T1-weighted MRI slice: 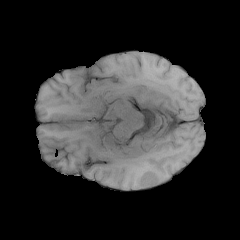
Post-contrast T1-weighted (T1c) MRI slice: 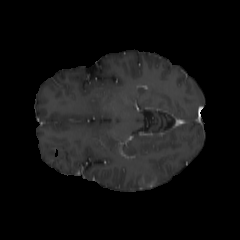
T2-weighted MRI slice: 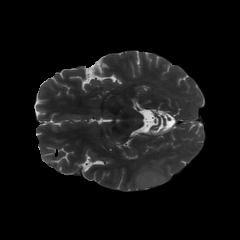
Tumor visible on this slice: yes